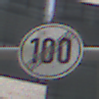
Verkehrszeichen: EndeGeschwindigkeit100
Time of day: Midday
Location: Outdoor (Urban)
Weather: Overcast
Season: NotSpecified
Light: Natural